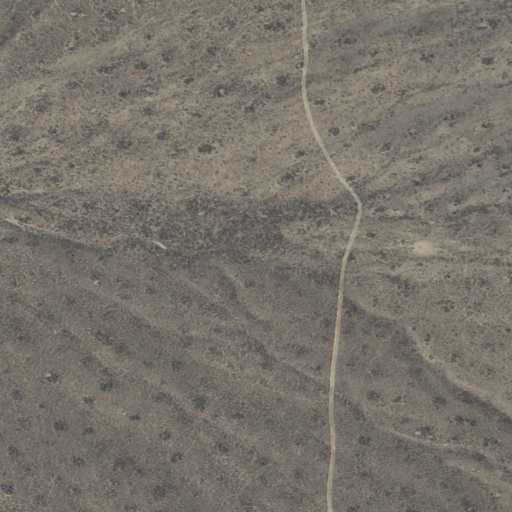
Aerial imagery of valley in Idaho named Anderson Canyon containing only shrub